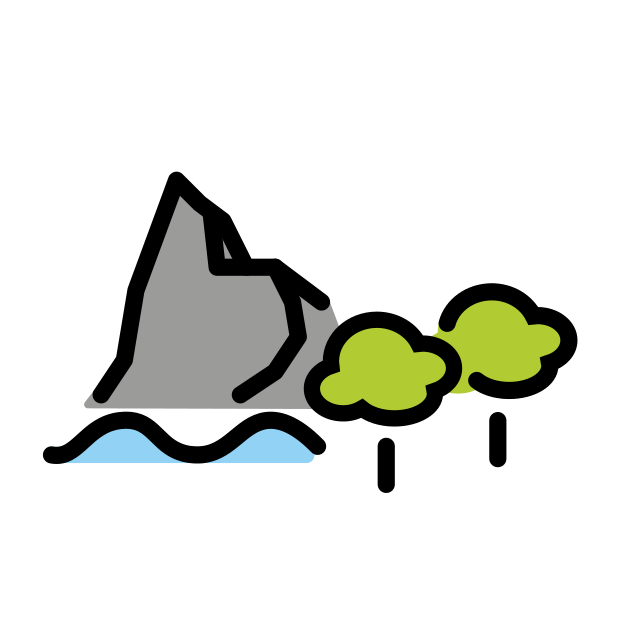
Emoji: 🏞
Name: national park
Unicode: 0x1f3de